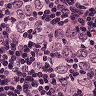
Metastatic tissue present: yes